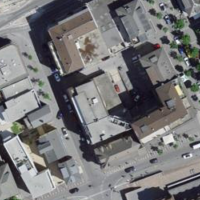
EUNIS habitat code: 54
Species observed at this site:
Anechura bipunctata
Ajuga reptans